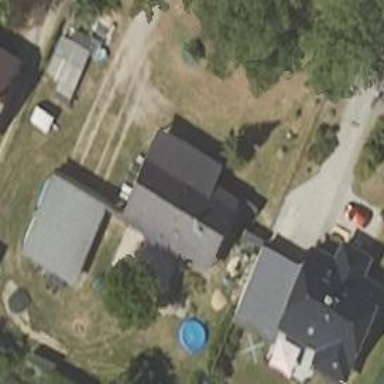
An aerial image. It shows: Simple and straightforward house.